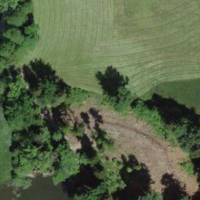
EUNIS habitat code: 44
Species observed at this site:
Neottia nidus-avis